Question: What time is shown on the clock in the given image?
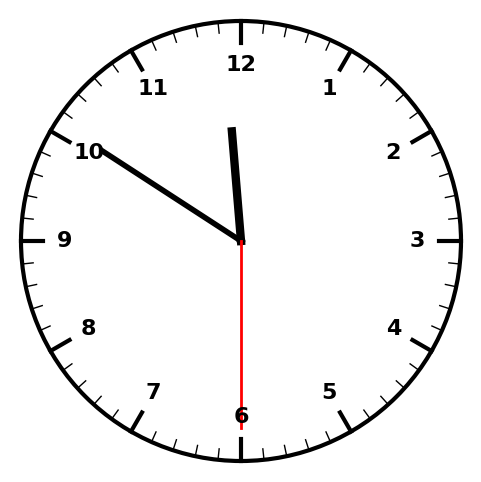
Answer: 11:50:30